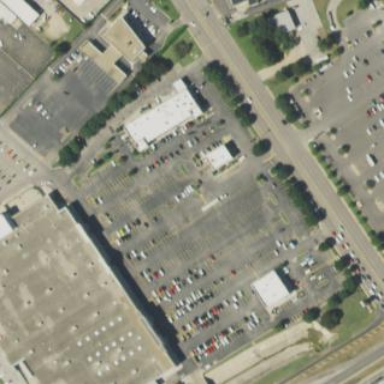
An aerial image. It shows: Retail area.